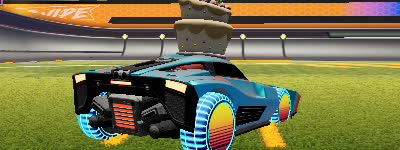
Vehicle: breakout